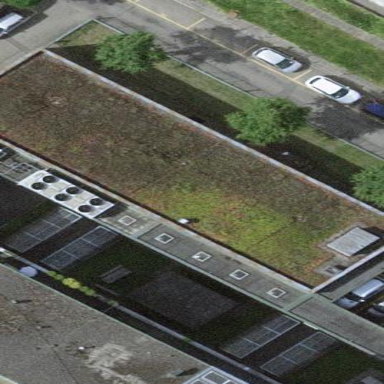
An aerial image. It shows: View of roof of building.